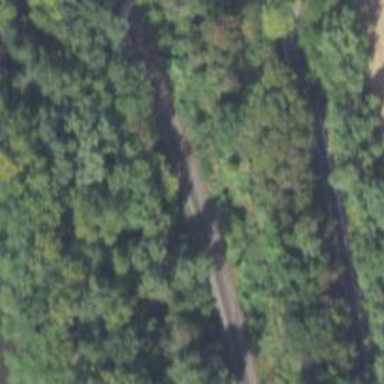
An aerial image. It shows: Railway track.